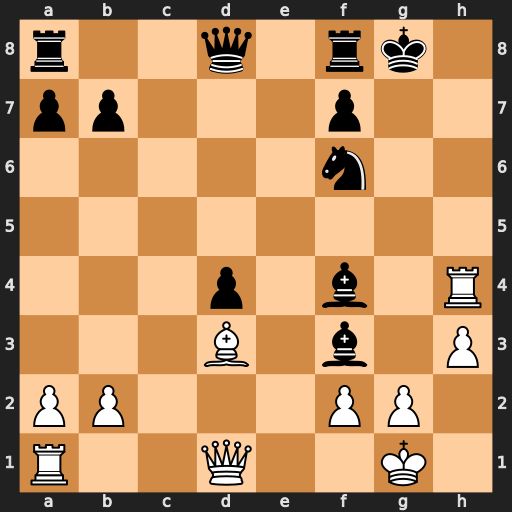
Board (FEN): r2q1rk1/pp3p2/5n2/8/3p1b1R/3B1b1P/PP3PP1/R2Q2K1
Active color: w
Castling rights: -
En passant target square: -
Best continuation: Qxf3 Bg5 Qg3